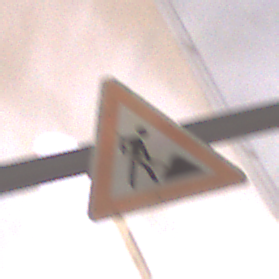
Verkehrszeichen: Arbeitsstelle
Umgebung: Outdoor, Urban
Tageszeit: Night
Wetter: Overcast
Licht: Artificial
Jahreszeit: Winter
Kontrast: MediumContrast